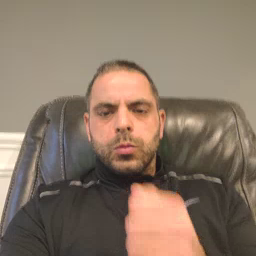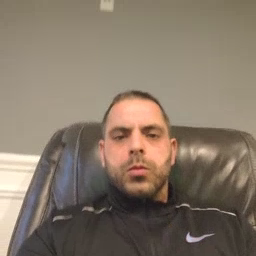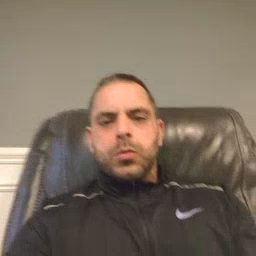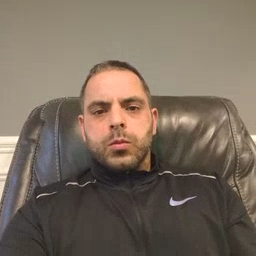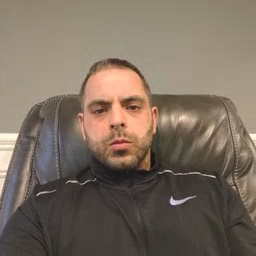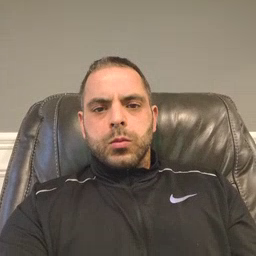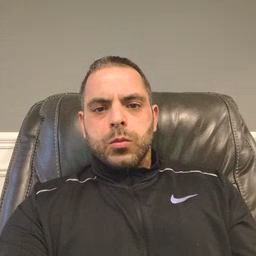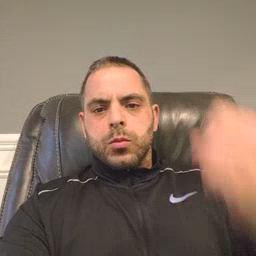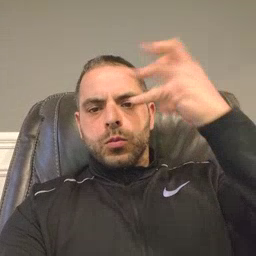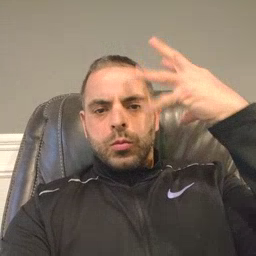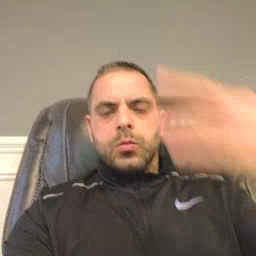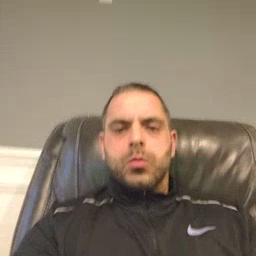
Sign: shower